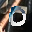
Label: 0